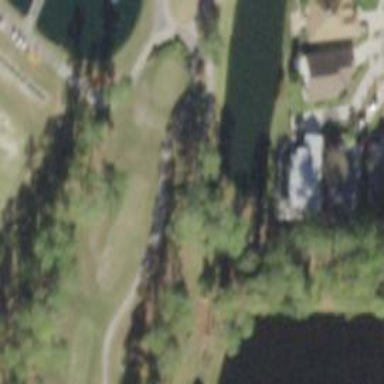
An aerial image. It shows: Path for both roads and golfers.